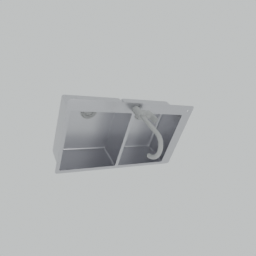
Label: appliances